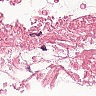
Metastatic tissue present: no